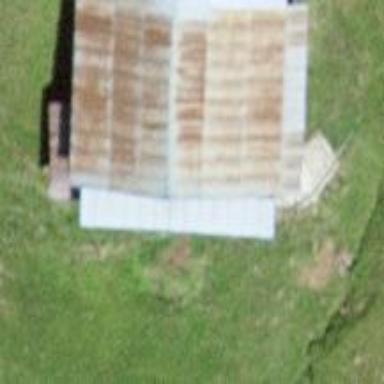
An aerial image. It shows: Rural barn.